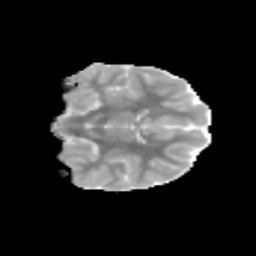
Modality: MD
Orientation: coronal
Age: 9
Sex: female
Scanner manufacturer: siemens
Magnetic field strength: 3 T
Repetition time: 3.8 s
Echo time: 0.07 s